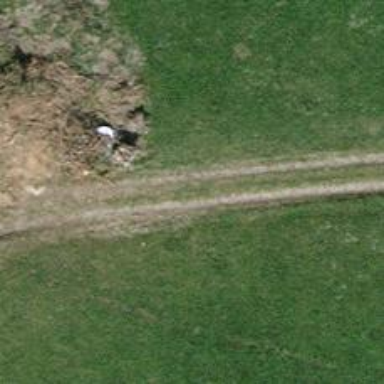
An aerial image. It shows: Compacted track road with grade3 tracktype.